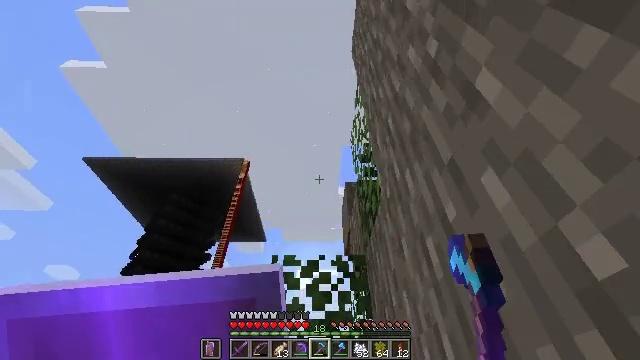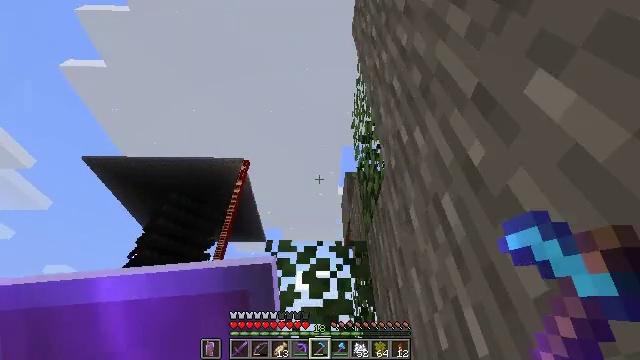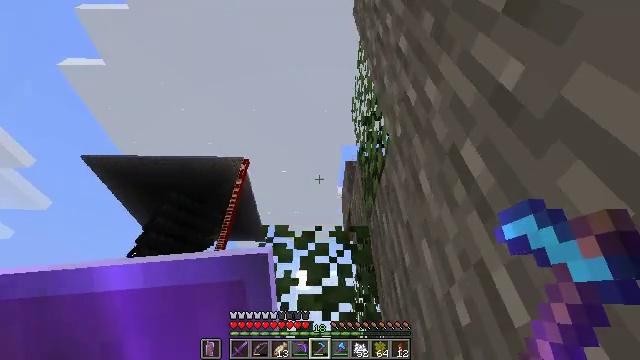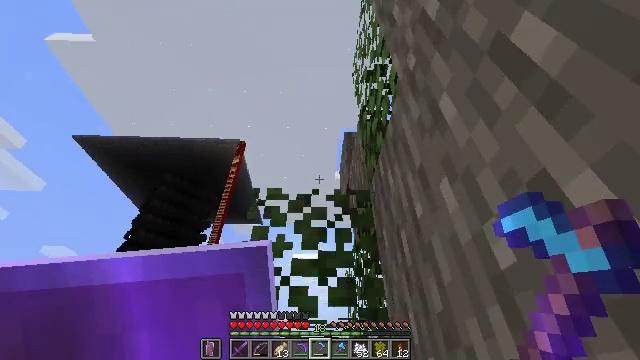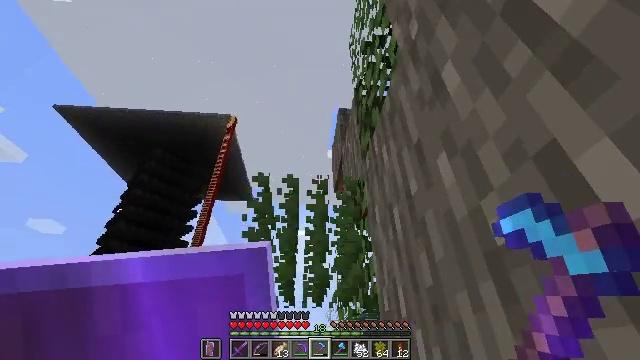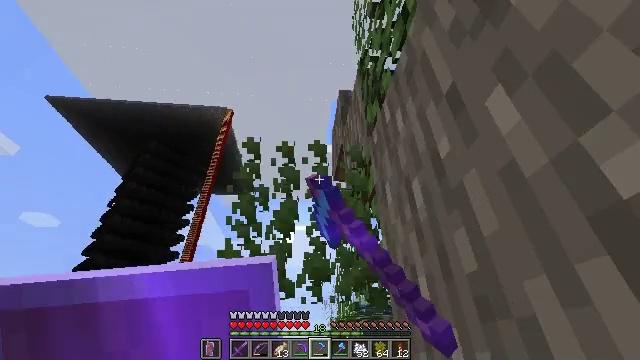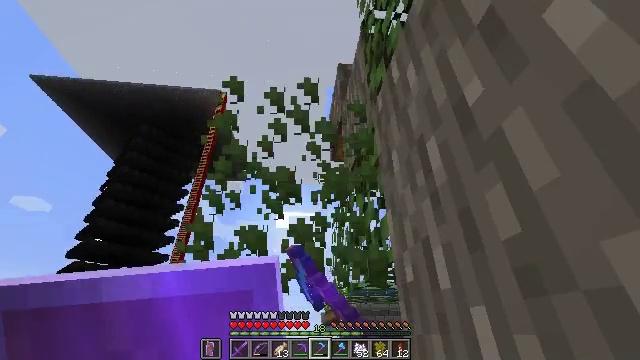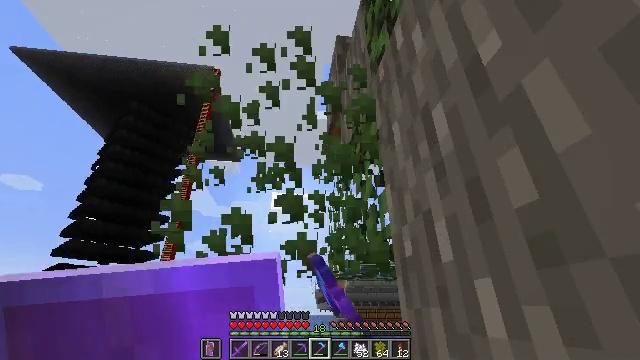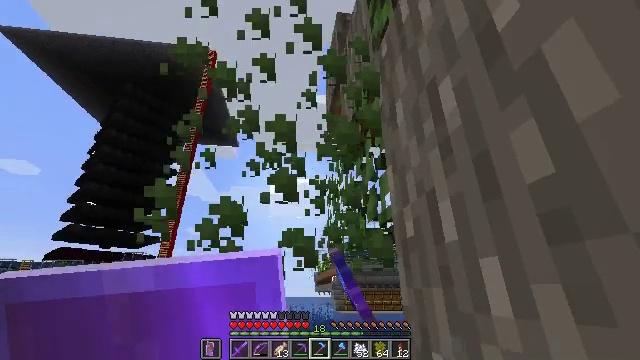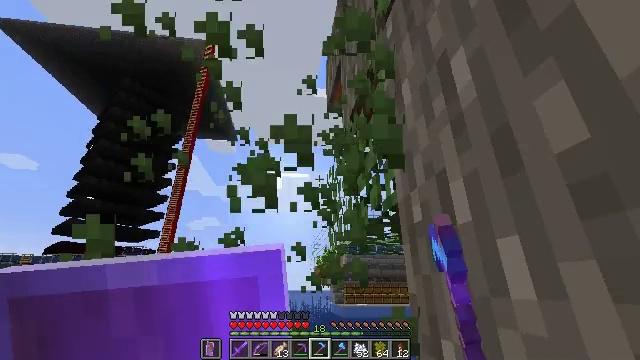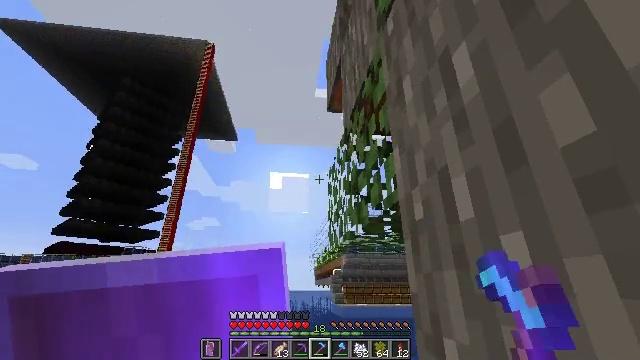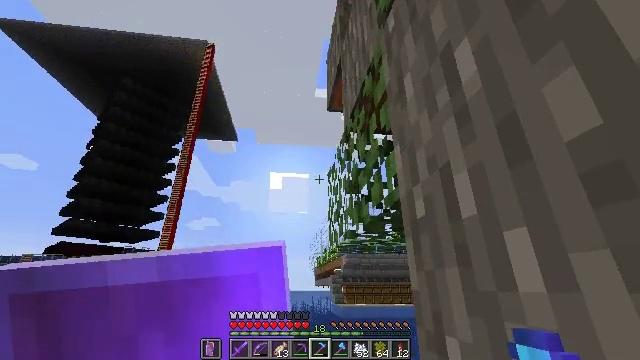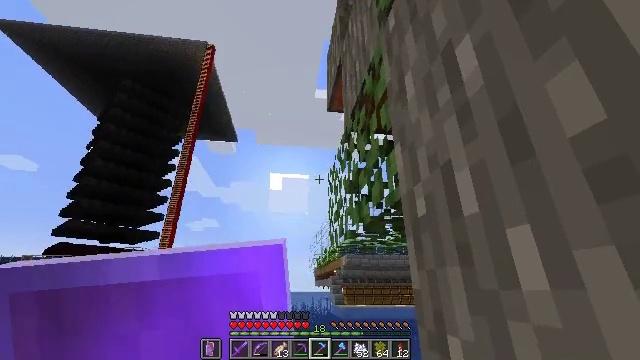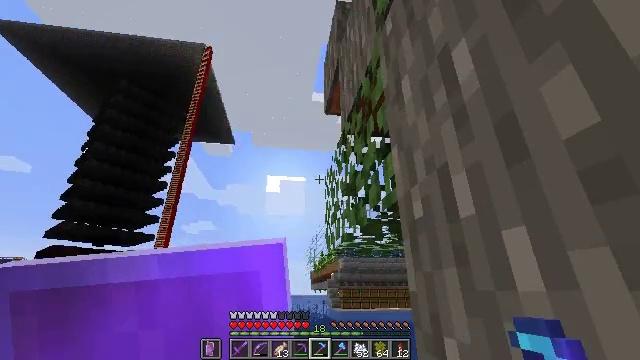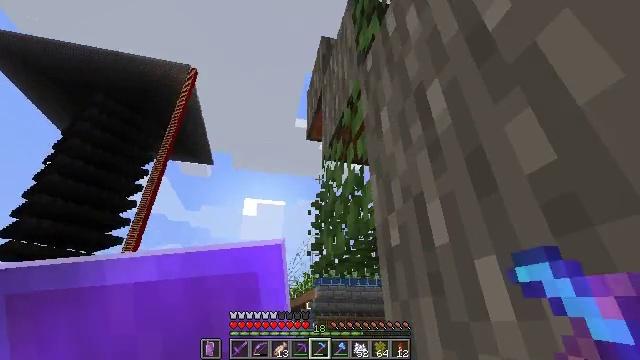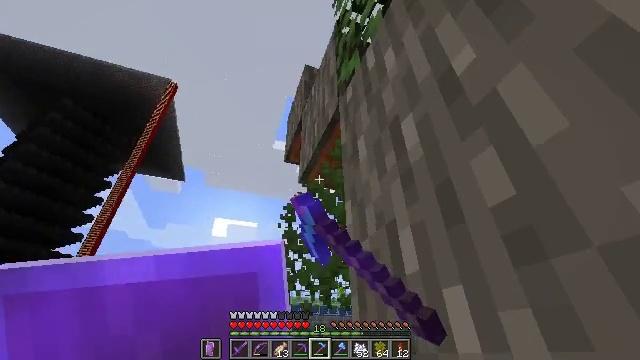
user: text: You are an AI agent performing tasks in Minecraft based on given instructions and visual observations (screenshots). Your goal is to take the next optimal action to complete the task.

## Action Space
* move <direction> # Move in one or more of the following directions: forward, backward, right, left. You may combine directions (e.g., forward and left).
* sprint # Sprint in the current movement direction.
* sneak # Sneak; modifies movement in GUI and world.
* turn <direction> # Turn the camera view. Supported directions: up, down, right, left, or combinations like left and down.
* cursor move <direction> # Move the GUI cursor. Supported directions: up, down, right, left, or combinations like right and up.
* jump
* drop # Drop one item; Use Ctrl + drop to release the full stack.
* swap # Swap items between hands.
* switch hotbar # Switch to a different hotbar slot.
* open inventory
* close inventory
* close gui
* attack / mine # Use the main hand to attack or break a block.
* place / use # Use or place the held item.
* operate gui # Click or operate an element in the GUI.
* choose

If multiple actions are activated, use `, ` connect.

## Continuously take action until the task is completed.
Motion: motion action
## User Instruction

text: Break the acacia leaves to collect them.
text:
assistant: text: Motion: move forward, attack / mine
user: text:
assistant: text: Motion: move forward, attack / mine
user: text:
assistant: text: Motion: move forward, turn down, attack / mine
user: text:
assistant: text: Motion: move forward, turn right and down, attack / mine
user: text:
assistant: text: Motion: move forward, attack / mine
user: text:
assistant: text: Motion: turn right and down, attack / mine
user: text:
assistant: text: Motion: turn right and down, attack / mine
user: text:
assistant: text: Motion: turn down, attack / mine
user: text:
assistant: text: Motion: turn down, attack / mine
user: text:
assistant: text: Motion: attack / mine
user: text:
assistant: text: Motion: attack / mine
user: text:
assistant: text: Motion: attack / mine
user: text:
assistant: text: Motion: attack / mine
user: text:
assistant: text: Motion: turn right and up, attack / mine
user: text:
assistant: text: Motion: turn right and up, attack / mine
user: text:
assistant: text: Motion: turn right and up, attack / mine
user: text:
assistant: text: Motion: turn right and up, attack / mine
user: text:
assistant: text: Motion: turn right and up, attack / mine
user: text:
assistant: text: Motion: turn right and up, attack / mine
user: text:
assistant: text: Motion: turn right and up, attack / mine
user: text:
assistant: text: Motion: turn right and up, attack / mine
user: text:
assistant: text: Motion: turn right and up, attack / mine
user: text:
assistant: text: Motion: turn right and up, attack / mine
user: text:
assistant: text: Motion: turn right and up, attack / mine
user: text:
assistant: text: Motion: turn right and up, attack / mine
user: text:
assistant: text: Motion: turn right and up, attack / mine
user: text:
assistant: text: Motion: turn right and up, attack / mine
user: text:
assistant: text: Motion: attack / mine
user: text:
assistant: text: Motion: attack / mine
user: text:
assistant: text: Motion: attack / mine